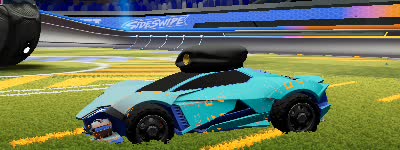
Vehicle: werewolf